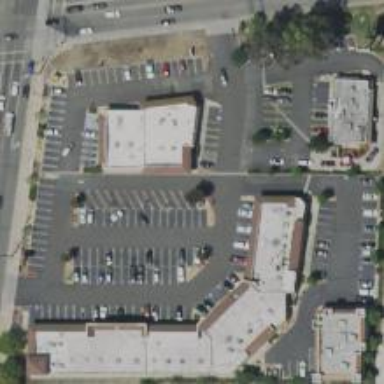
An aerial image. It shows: Retail area.